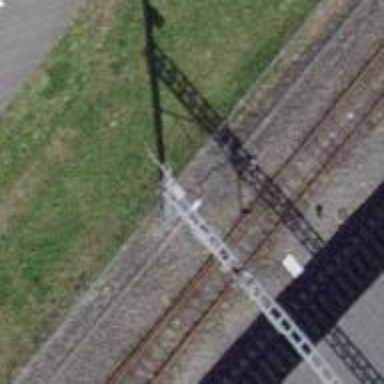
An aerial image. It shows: Railway switch.